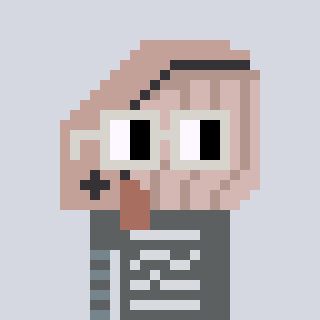
a pixel art character with square light gray glasses, a whale-shaped head and a grayscale-colored body on a cool background